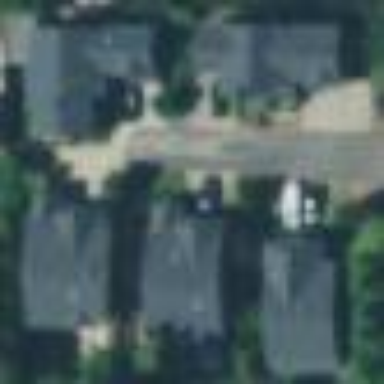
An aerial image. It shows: Residential area composed of single-family homes.